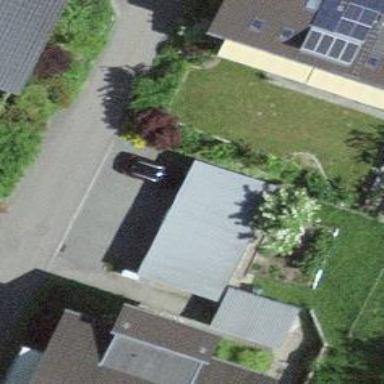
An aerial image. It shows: View of roof of building.